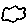
Label: cloud